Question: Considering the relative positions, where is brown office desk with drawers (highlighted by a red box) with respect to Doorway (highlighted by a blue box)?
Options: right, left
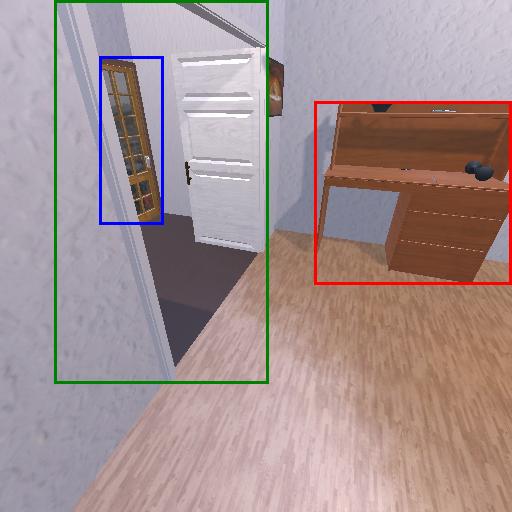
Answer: right